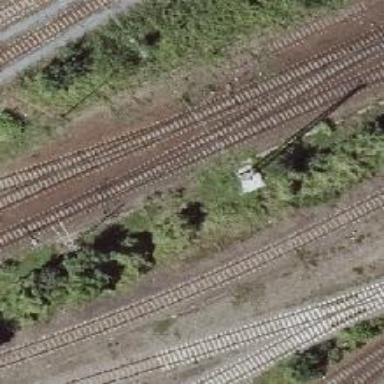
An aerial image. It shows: Railway track with contact lines for electrification.